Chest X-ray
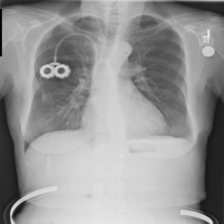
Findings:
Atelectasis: negative
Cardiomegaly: negative
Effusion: positive
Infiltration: negative
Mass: negative
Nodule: negative
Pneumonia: negative
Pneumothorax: negative
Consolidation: negative
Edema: negative
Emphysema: negative
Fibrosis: negative
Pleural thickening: negative
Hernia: negative